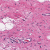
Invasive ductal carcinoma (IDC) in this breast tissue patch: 0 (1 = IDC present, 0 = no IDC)